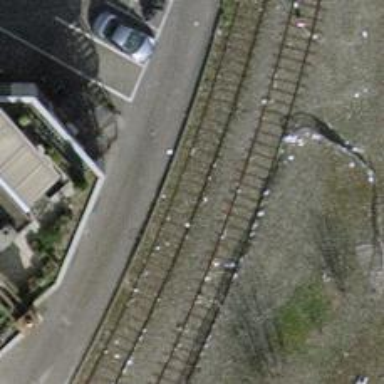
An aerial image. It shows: Single-track railway spur.